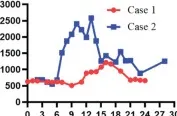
Clinical evolutions after infusion of anti-CD19 and anti-CD22 CAR T-cell cocktail in patients. (A) Levels of serum ferritin after CAR T-cell infusion.
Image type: pathology (immunostaining)